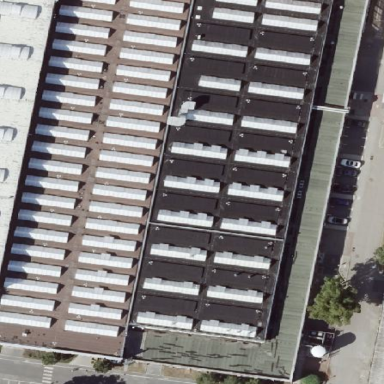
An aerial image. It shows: Industrial building.